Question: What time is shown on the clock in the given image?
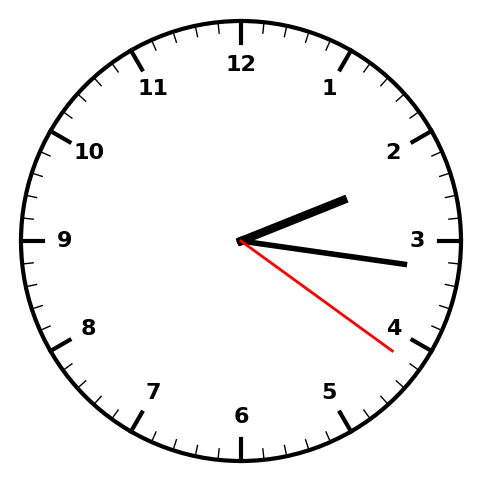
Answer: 02:16:21